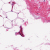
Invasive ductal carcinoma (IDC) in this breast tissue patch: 0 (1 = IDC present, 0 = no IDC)